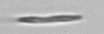
Label: fiber